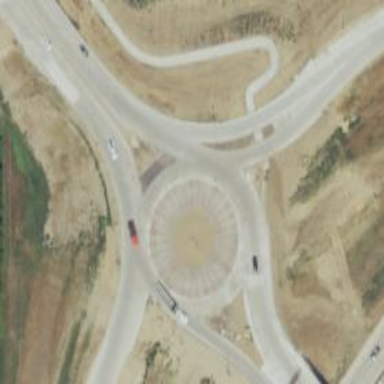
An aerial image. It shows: Primary highway intersecting roundabout.